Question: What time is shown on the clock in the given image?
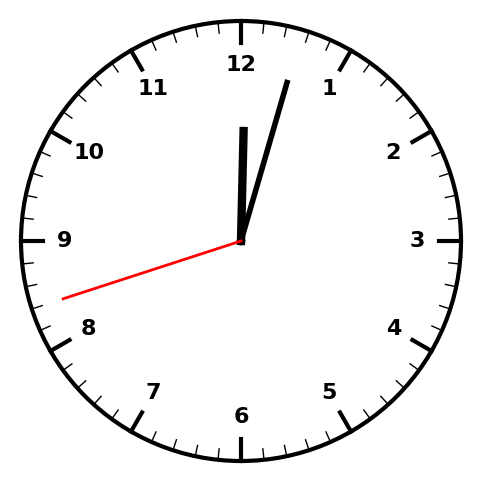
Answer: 12:02:42